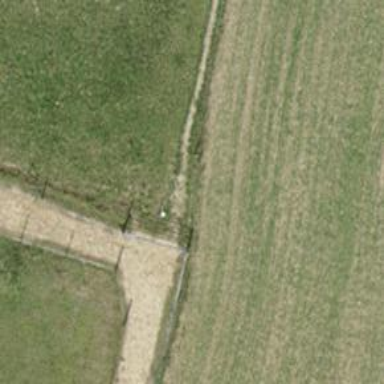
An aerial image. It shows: Fence.